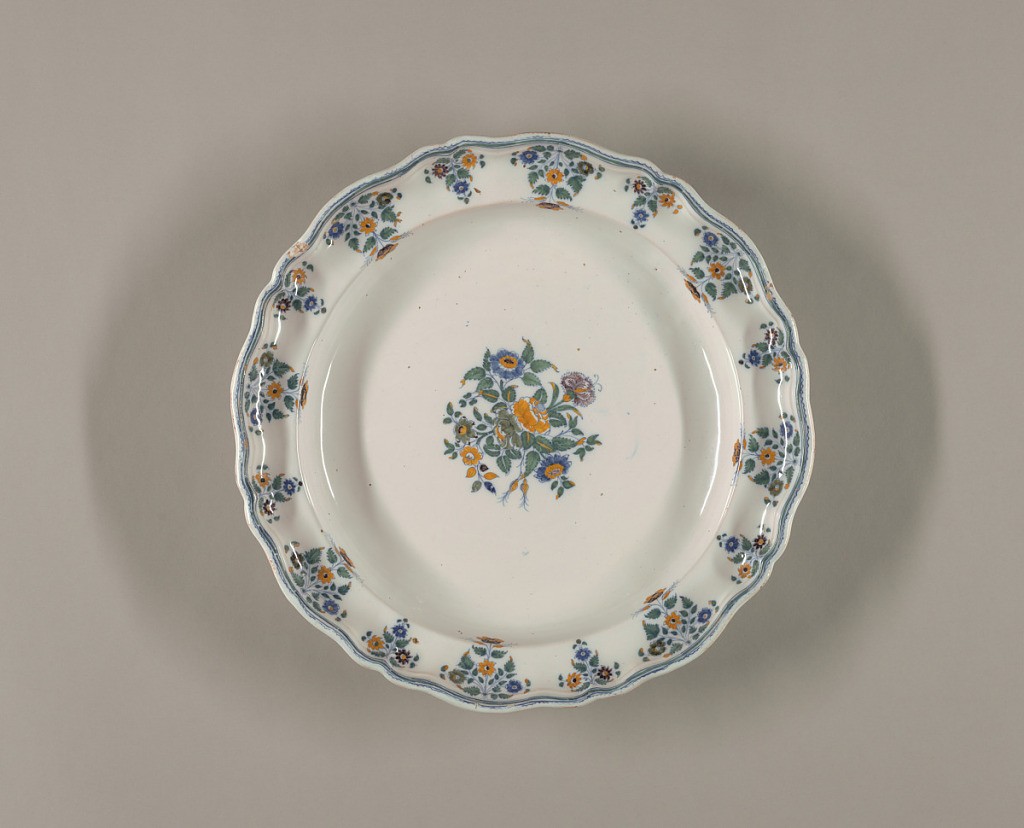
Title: Charger
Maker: Olérys-Laugier Factory, France, founded 1738
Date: ca. 1770
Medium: Tin-glazed earthenware
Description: Shaped rim with blue bands, fleur de pomme de terre ("potato flower"), and central bouquet medallion.